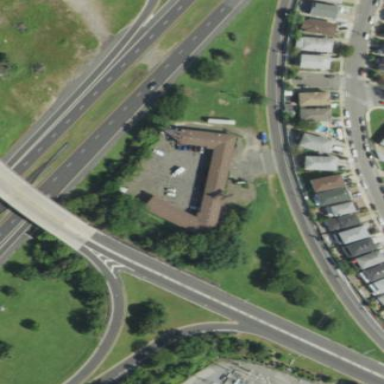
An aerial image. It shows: Motel building.